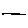
Label: line